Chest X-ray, PA view. Patient: 39 years old, sex F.
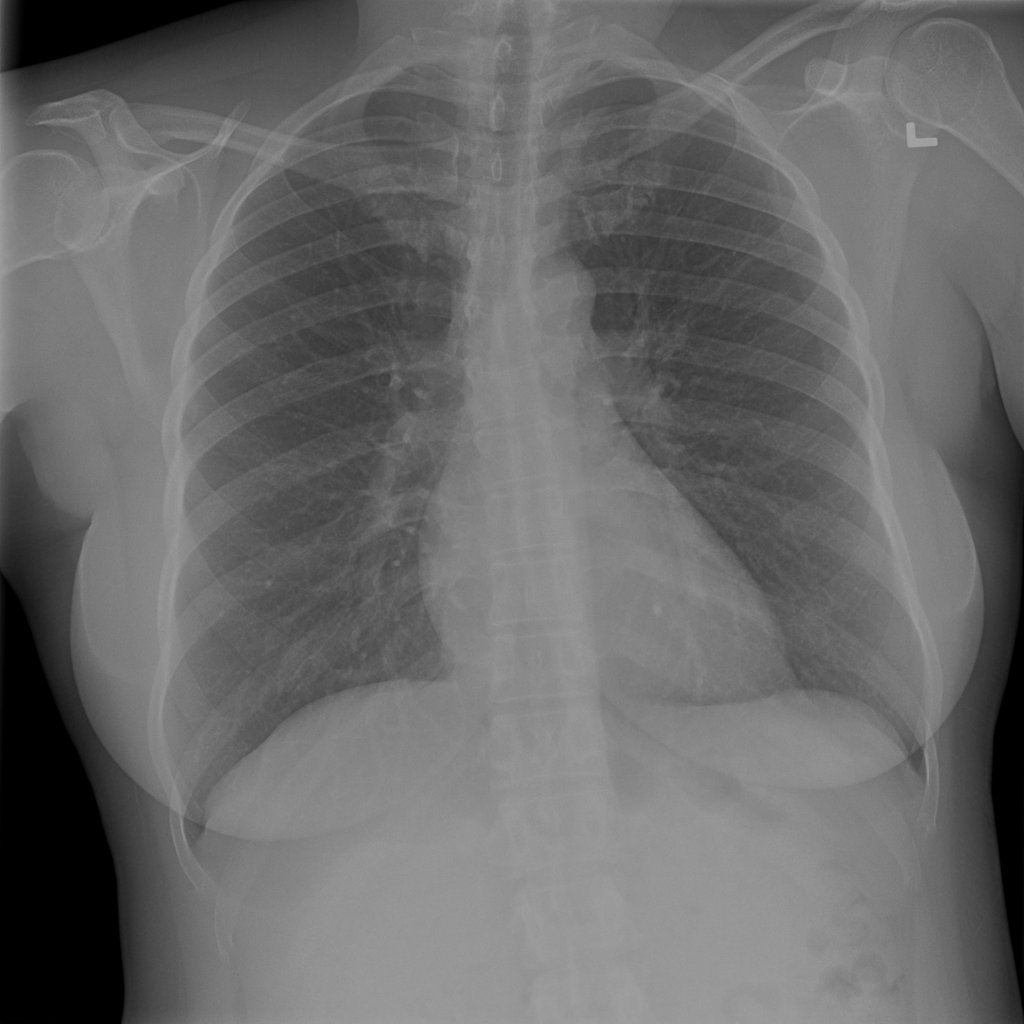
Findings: No Finding